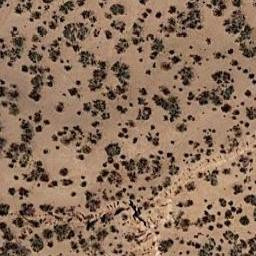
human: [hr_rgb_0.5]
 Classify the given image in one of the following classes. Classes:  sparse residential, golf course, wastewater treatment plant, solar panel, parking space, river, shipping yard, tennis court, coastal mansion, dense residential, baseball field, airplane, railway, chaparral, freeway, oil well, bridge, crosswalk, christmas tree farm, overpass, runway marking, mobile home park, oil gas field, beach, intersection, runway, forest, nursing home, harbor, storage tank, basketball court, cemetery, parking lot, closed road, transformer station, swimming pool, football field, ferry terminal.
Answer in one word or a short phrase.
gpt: chaparral